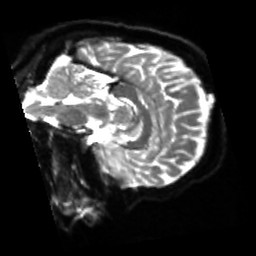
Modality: sbref
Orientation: sagittal
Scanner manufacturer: siemens
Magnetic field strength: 3 T
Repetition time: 4 s
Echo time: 0.0594 s